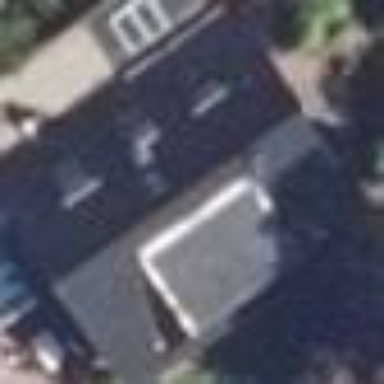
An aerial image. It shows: Simple and straightforward house.